Question: I have a C# Web API and I am trying to get the auto created help documentation to work with IHttpActionResult. I stripped down the example below so its a little easier to read.
For the object, below is a simple example. BusinessObject is just a wrapper. The CollectionBase is 'CollectionBase : ObservableCollection<T>, ILoadable where T : BusinessObject'. Its an older code base that is auto generated but reusing it for this.
'''
public class Value : BusinessObject
{
public int Id { get; set; }
}
public class Values : CollectionBase<Value>
{
public override Value LoadObject(System.Data.IDataRecord record)
{
return new Value();
}
}
'''
For the API side of things. The following works.
'''
public class Values : ApiController
{
public IEnumerable<Value> GetThis()
{
Values values = new Values();
return values;
}
}
'''

The issue comes when I try to do
'''
public IHttpActionResult GetThis()
{
Values values = new Values();
return Ok(values);
}
'''
It doesn't recognize that it should use a different return type. The 'Resource Description' ends up being IHttpActionResult with no sample output. Now I can add
'''
config.SetActualResponseType(typeof(IEnumerable<Value>), "Values", "GetThis");
'''
and it will show a sample output but the 'Resource Description' will still be IHttpActionResult. That is the main issue I am having. I would like to use IHttpActionResult because its very easy to use and can return error codes if needed very easily. I would just like to be able to auto construct the documentation.
: Upon some further research, I did fine this post.
<URL>
Bascially, you add the response type attribute to the method.
'''
[ResponseType(typeof(IEnumerable<Value>))]
public IHttpActionResult GetThis()
{
Values values = new Values();
return Ok(values);
}
'''
Although this technically works and I have modified my existing code to use this. It would still be nice if there was a way to have it automatically figure it out somehow. Not sure if this is possible or not.
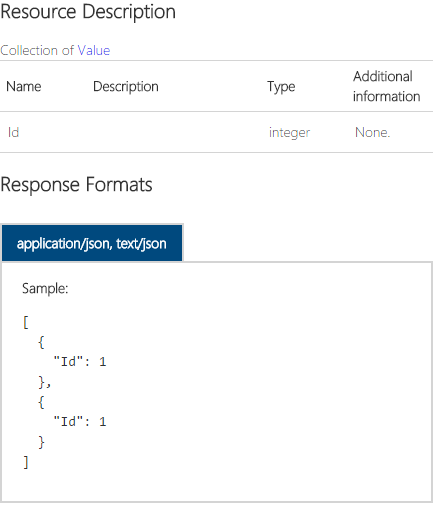
Answer: This works for what I am doing. Its a little tedious to have to include every time but it allows me to return error codes if necessary and retain the help documentation functionality.
'''
[ResponseType(typeof(IEnumerable<Value>))]
public IHttpActionResult GetThis()
{
Values values = new Values();
return Ok(values);
}
'''
<URL>